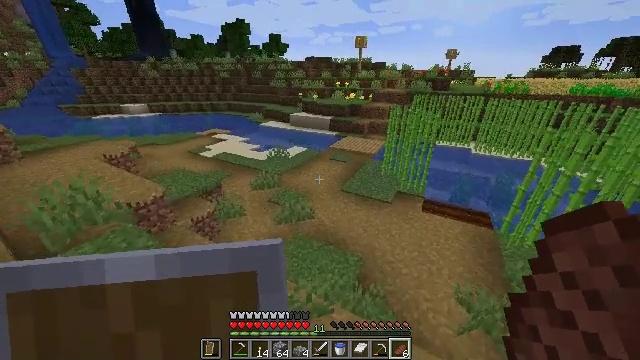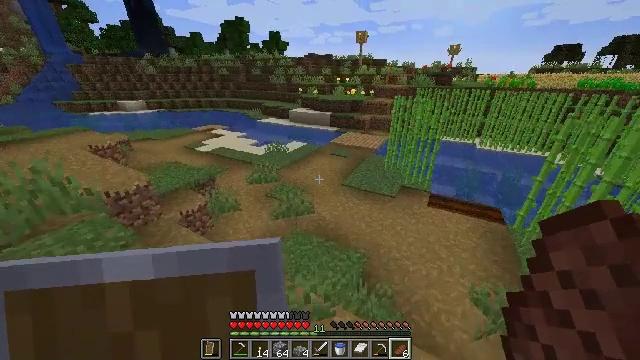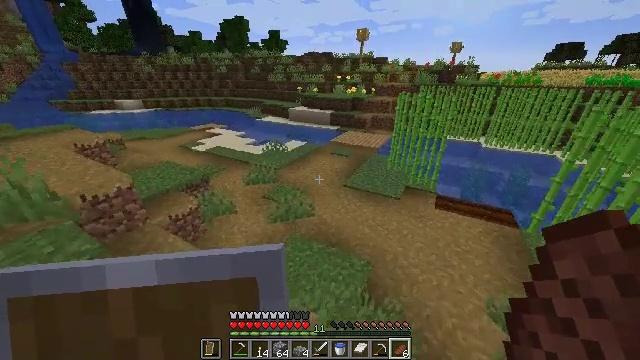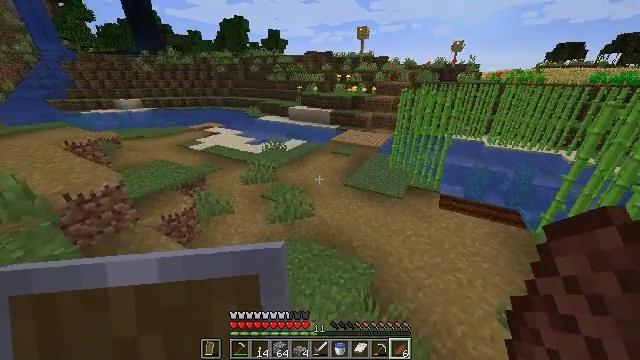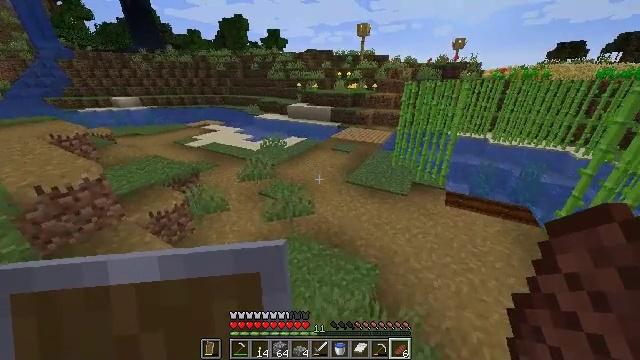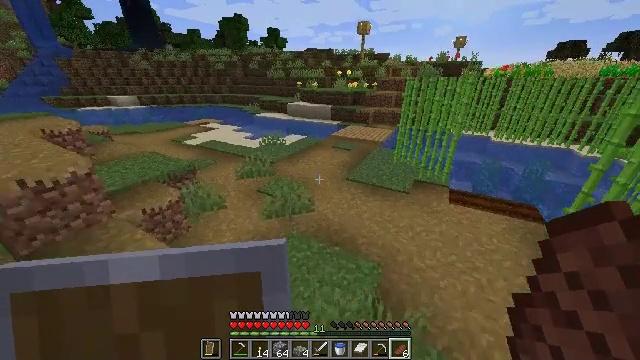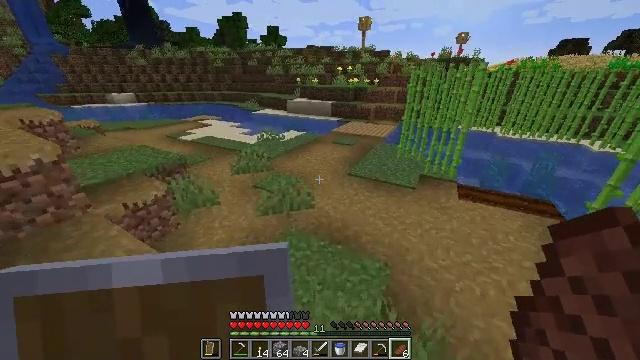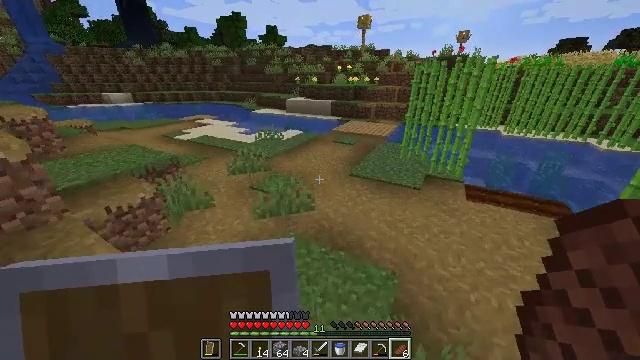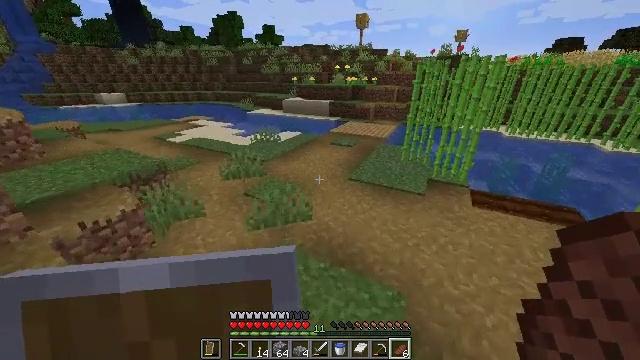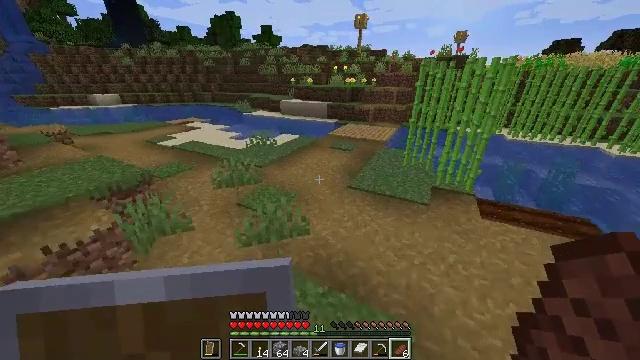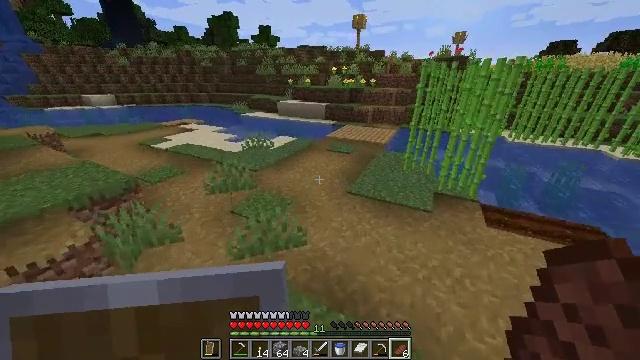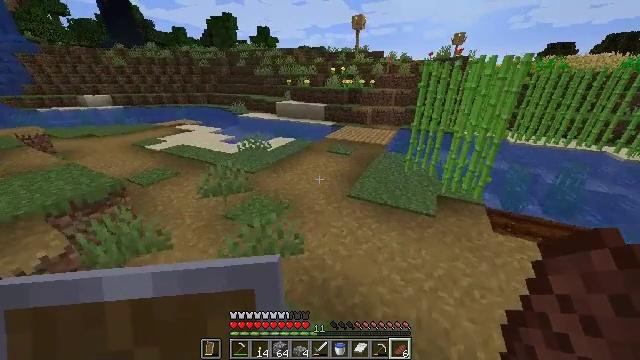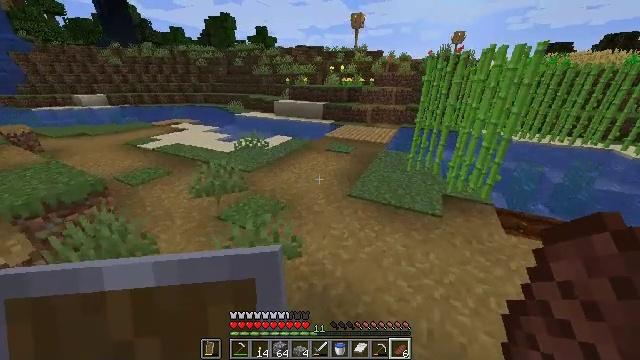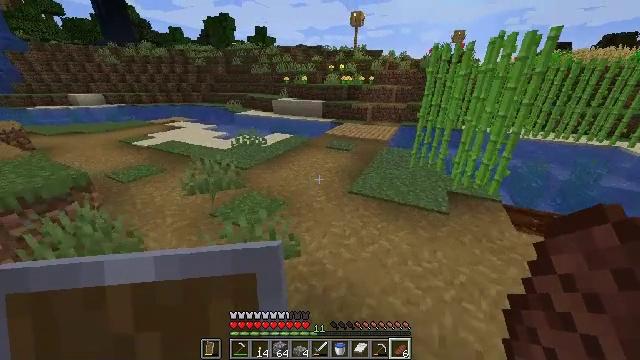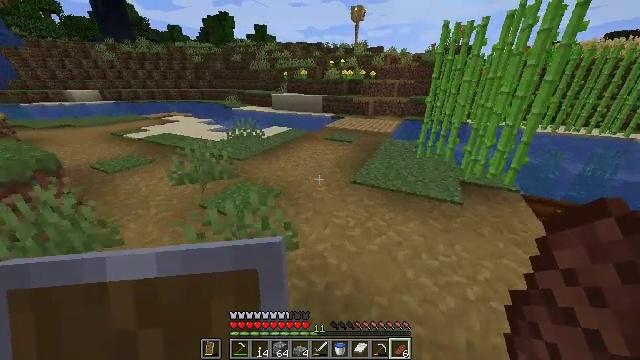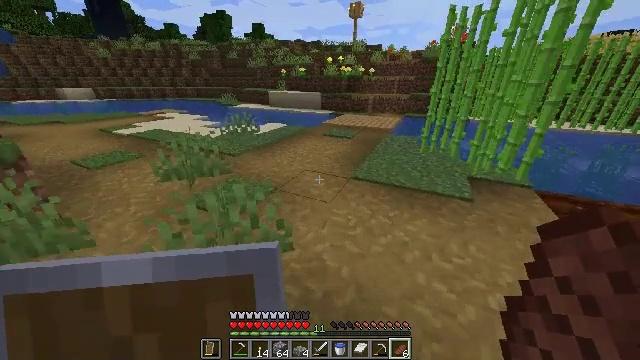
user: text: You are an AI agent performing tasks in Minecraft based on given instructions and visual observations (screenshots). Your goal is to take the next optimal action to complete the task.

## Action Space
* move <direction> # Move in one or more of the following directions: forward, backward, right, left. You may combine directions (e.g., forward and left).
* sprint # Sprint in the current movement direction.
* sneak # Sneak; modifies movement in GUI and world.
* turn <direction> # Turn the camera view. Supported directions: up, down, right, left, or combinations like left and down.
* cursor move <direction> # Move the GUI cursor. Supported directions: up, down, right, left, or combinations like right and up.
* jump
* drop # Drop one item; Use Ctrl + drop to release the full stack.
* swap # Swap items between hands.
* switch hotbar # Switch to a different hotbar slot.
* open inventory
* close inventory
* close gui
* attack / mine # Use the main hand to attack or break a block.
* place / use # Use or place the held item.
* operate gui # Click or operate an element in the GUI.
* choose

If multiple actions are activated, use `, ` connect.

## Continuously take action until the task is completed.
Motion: motion action
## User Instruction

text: Dig up the farmland.
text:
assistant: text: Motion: move forward
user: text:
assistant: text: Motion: move forward
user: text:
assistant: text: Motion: move forward
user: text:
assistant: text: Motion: move forward
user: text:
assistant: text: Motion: move forward
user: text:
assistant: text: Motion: move forward
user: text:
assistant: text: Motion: move forward
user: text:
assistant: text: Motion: move forward
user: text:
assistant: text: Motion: move forward
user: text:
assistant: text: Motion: move forward
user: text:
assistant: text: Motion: move forward
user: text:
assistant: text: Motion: move forward
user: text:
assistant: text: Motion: move forward
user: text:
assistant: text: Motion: move forward
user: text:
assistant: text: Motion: move forward
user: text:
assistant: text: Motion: move forward
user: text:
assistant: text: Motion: move forward
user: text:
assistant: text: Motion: move forward
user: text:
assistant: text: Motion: move forward
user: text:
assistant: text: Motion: move forward
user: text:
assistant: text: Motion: move forward
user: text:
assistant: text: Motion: move forward
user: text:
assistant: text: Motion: move forward
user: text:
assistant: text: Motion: move forward
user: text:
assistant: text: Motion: move forward
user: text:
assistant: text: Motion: move forward
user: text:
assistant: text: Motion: move forward, turn right
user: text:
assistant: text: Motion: move forward, turn right
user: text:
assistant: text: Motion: move forward, turn right
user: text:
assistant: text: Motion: move forward, turn right and down